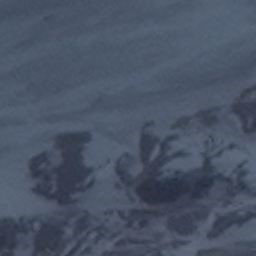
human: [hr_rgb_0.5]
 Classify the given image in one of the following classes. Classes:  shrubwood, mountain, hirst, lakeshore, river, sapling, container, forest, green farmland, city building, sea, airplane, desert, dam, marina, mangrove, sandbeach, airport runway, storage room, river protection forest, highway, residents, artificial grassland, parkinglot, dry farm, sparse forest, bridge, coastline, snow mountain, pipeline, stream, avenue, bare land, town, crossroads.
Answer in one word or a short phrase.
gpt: snow mountain